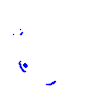
Particle: kaon